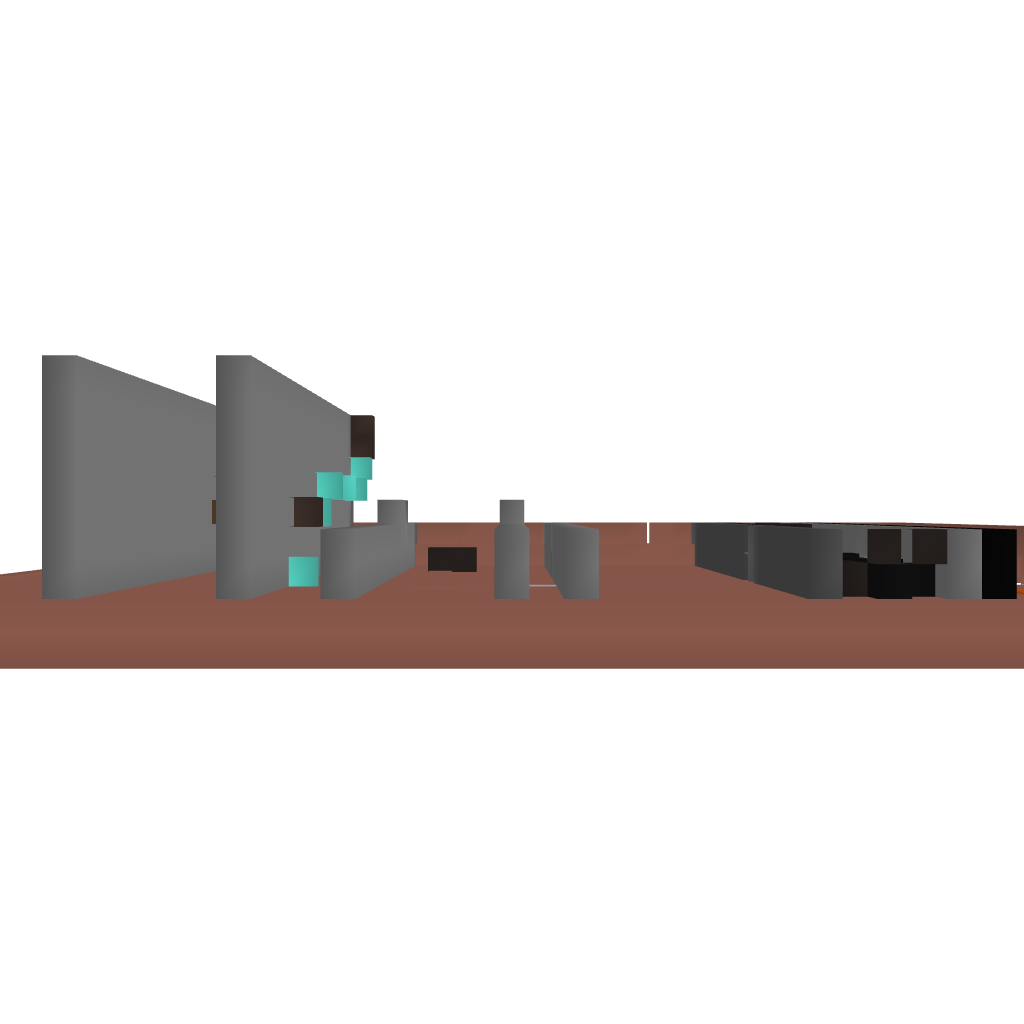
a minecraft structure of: LavaGod